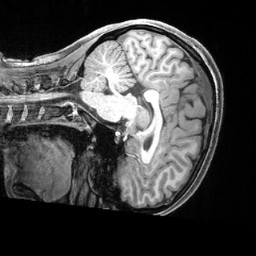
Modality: T1w
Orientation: sagittal
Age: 28
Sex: female
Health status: healthy
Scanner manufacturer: siemens
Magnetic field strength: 3 T
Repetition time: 2.4 s
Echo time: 0.00222 s